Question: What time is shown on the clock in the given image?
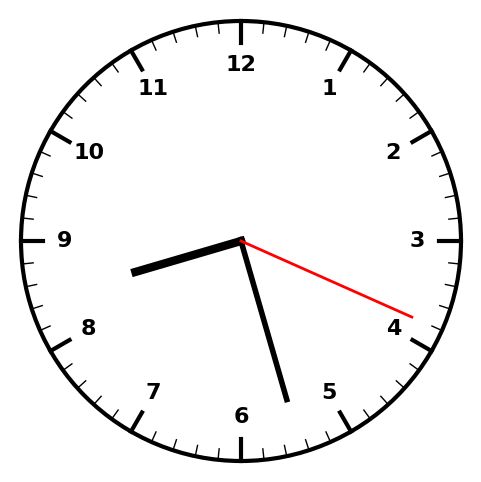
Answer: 08:27:19